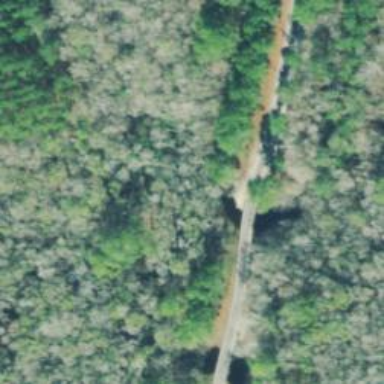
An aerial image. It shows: Railway track.